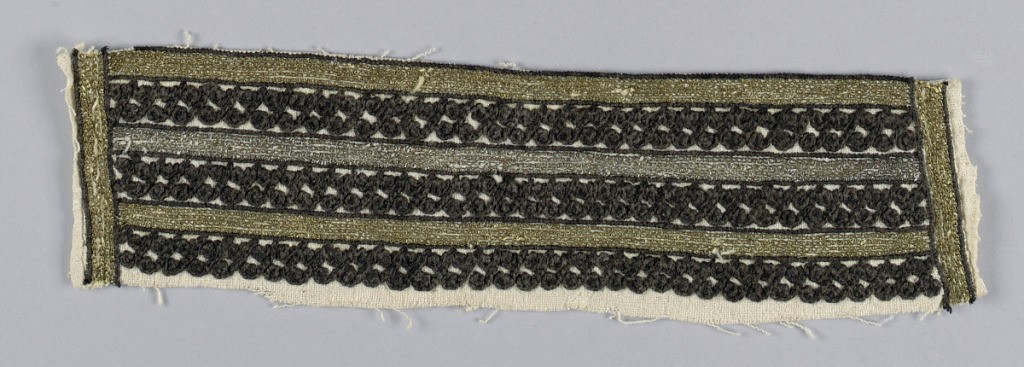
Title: Sleeve fragment
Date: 19th century
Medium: cotton, metal Technique: chain stitch embroidery
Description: Portion cut from a sleeve of heavy white cotton. Bars of black cotton embroidery in simple repeat pattern are separated by rows of metallic embroidery in chain stitch.